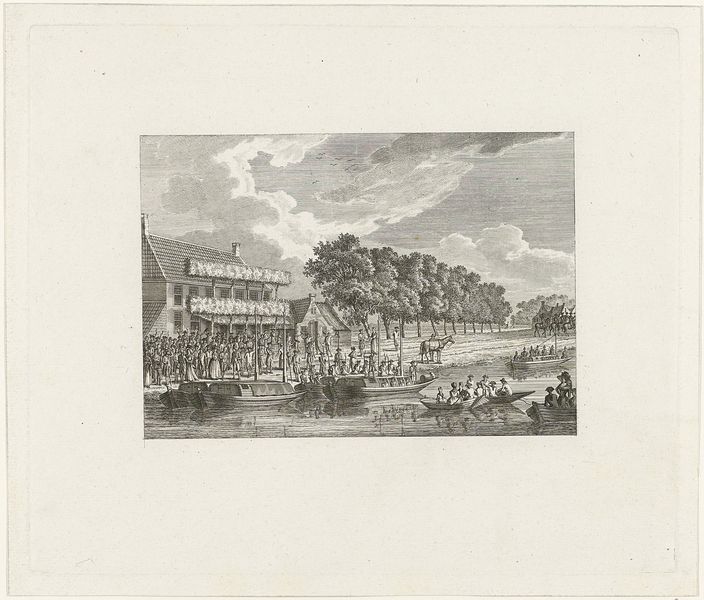
Titel: Gewapende Amsterdamse burgers trekken uit naar Muiden
Standort: Amsterdam
Institution: Rijksmuseum
Schlagwörter: himmel, wasser, wolken, bäume, fluss, frauen, landschaft, menschen, fenster, holz, männer, zeichnung, gras, haus, tiere, fest, bild, feld, natur, spiegelung, vögel, weite, sonne, blatt, wald, boot, boote, pferd, pferde, ruder, schornstein, holzschnitt, schiffe, papier, zuschauer, grafik, hafen, werft, rudern, druck, schwarz-weiß, radierung, stich, bleistift, menschenmenge, schraffierung, bäuem, empfanmg